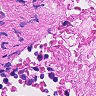
Metastatic tissue present: no